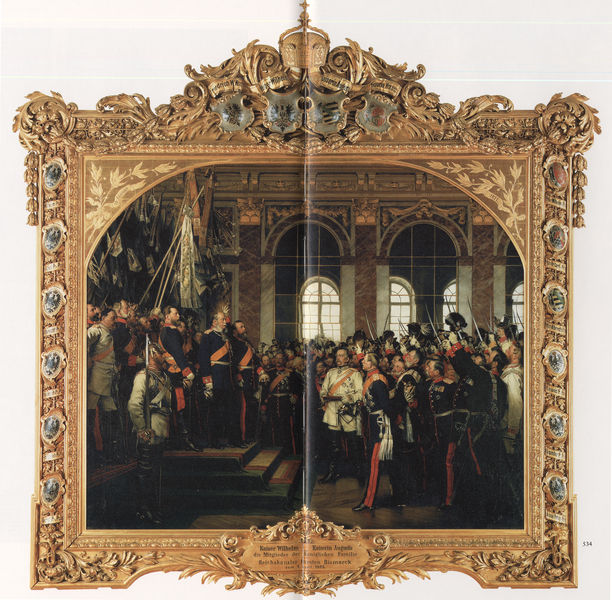
Titel: Die Proklamierung des Deutschen Kaiserreiches (18. Januar 1871)
Künstler: Anton Alexander von Werner
Standort: Friedrichsruh bei Hamburg
Institution: Bismarck-Museum
Schlagwörter: blau, blätter, gemälde, gruppe, mann, weiß, menschen, blumen, braun, fenster, frankreich, holz, licht, männer, orange, paris, raum, schwarz, szene, zimmer, rot, schloss, malerei, menge, ornament, schleife, teppich, versammlung, bart, feier, barock, geschichte, historie, rahmen, bild, goldrahmen, innenraum, spiegel, gold, girlande, krone, rund, schärpe, schrift, rahmung, fahnen, schuhe, fahne, flagge, hof, pilaster, rand, saal, banner, franzosen, treppe, kaiser, könig, lanze, soldaten, thron, tafel, falte, salon, inschrift, verzierung, stufen, kordel, podest, halle, foto, fotografie, photographie, bögen, buch, vergoldet, seite, militär, säbel, text, uniform, uniformen, waffen, soldat, beschriftung, bismarck, helm, orden, stiefel, herrscher, festlich, vertrag, armee, österreich, arkaden, schnitzerei, buchseite, verziert, fries, untertitel, wappen, besuch, farbfoto, krieger, zentral, krönung, empfang, lanzen, flaggen, abstufung, kaiserreich, salut, gewehre, reproduktion, geburtstag, wachen, marschieren, preußen, abbildung, geschnitzt, dragoner, offiziere, schärpen, quasten, wilhelm, versailles, verfassung, versaille, senkrechte, falz, bajonett, pickelhaube, stiege, buchmalerei, bajonette, aus, spiegelsaal, kaiserkrönung, habsburg, holzschnitzerei, scan, hochrufe, werner, bildtitel, wappe, stuckrahmen, phoro, gründung, delegation, hurra, friedrich wilhelm, gaetghens, hisorienbild, schwurz, spiegelkabinet, weiße uniform, österreich ungarn, bild mit rahmen, bauchbinden, rotstreifenhosen